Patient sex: F
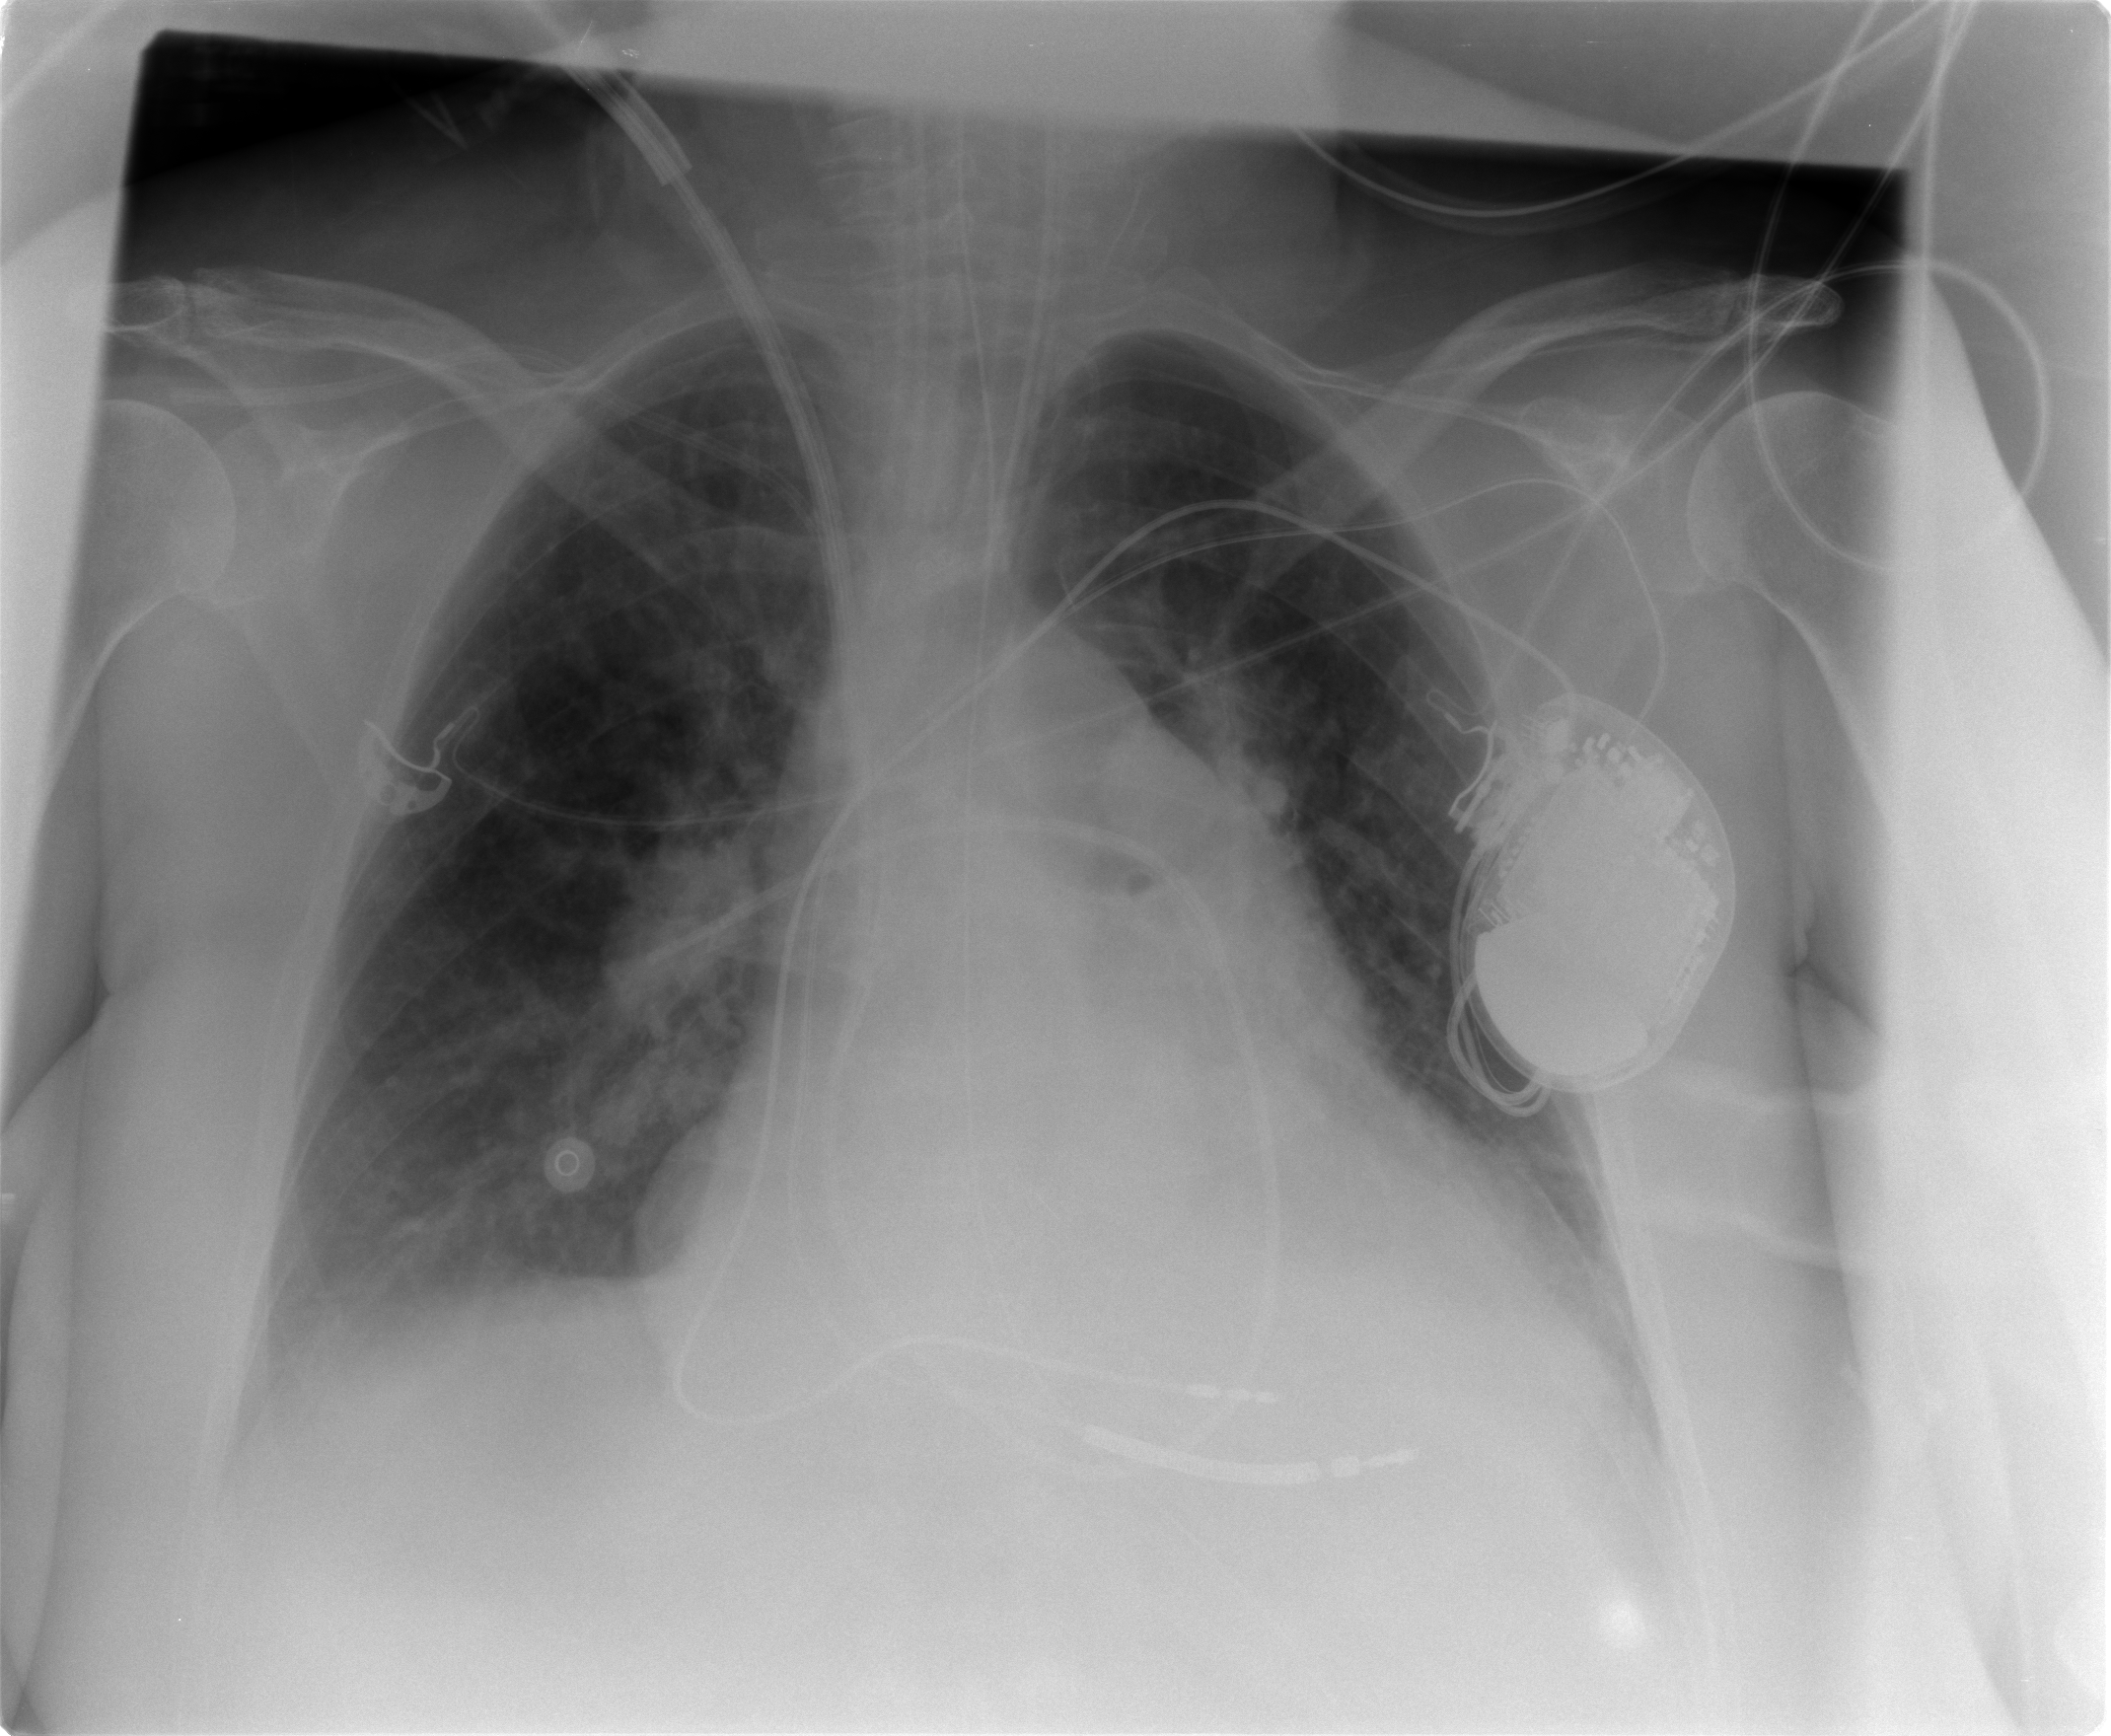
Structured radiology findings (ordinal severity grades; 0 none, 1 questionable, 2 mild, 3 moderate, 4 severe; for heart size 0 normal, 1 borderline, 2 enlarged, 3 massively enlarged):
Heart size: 2
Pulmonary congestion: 2
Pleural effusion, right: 2
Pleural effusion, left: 2
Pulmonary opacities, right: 2
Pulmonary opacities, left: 0
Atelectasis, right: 2
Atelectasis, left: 2